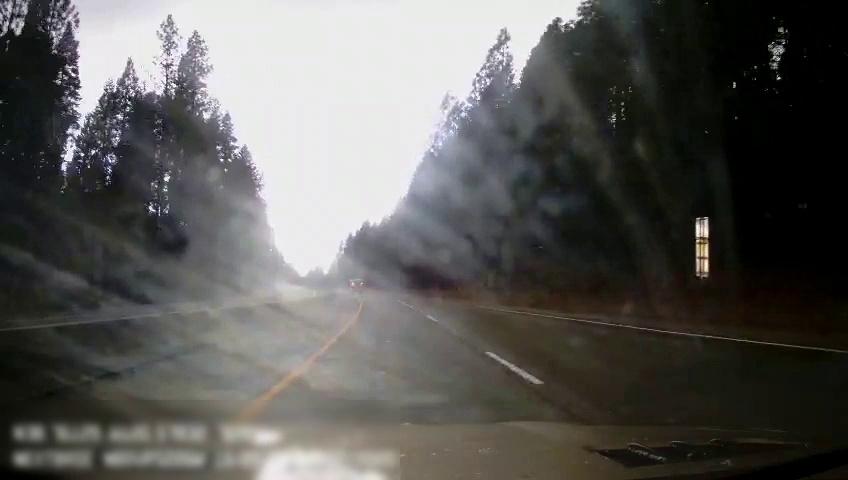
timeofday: Day
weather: Cloudy
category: Drivable Space
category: Drivable Space
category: Vehicles | Van
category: Lanes | Current Lane
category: Lanes | Alternate Lane
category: Lanes | Alternate Lane